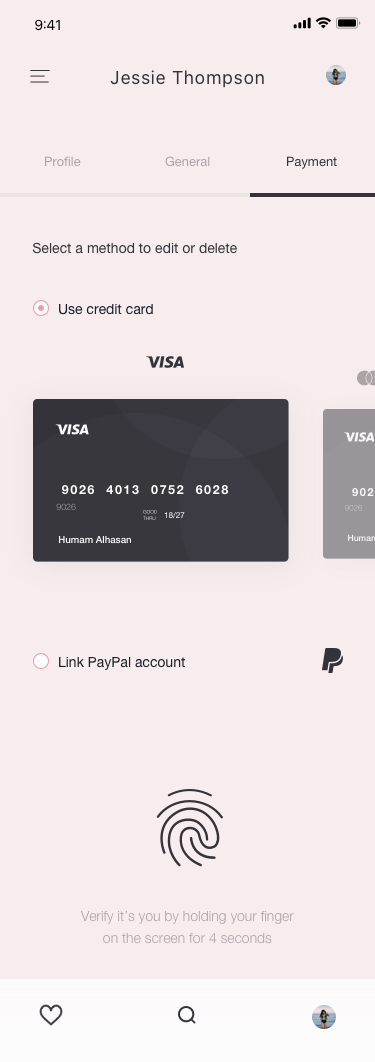
Text in this UI design:
Verify it’s you by holding your finger on the screen for 4 seconds
Select a method to edit or delete
Payment
General
Profile